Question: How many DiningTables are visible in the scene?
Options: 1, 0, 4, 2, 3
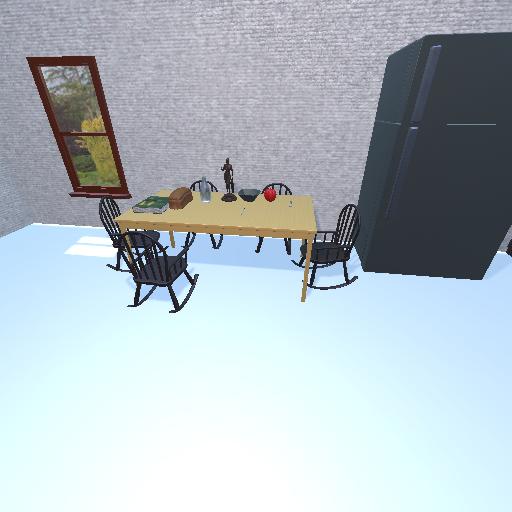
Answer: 1